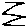
Label: zigzag